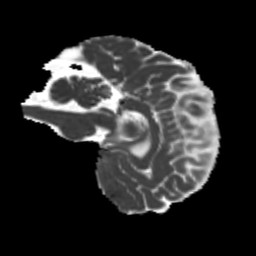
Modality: MD
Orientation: sagittal
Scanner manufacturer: siemens
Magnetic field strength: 3 T
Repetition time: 4 s
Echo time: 0.0594 s